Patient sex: M
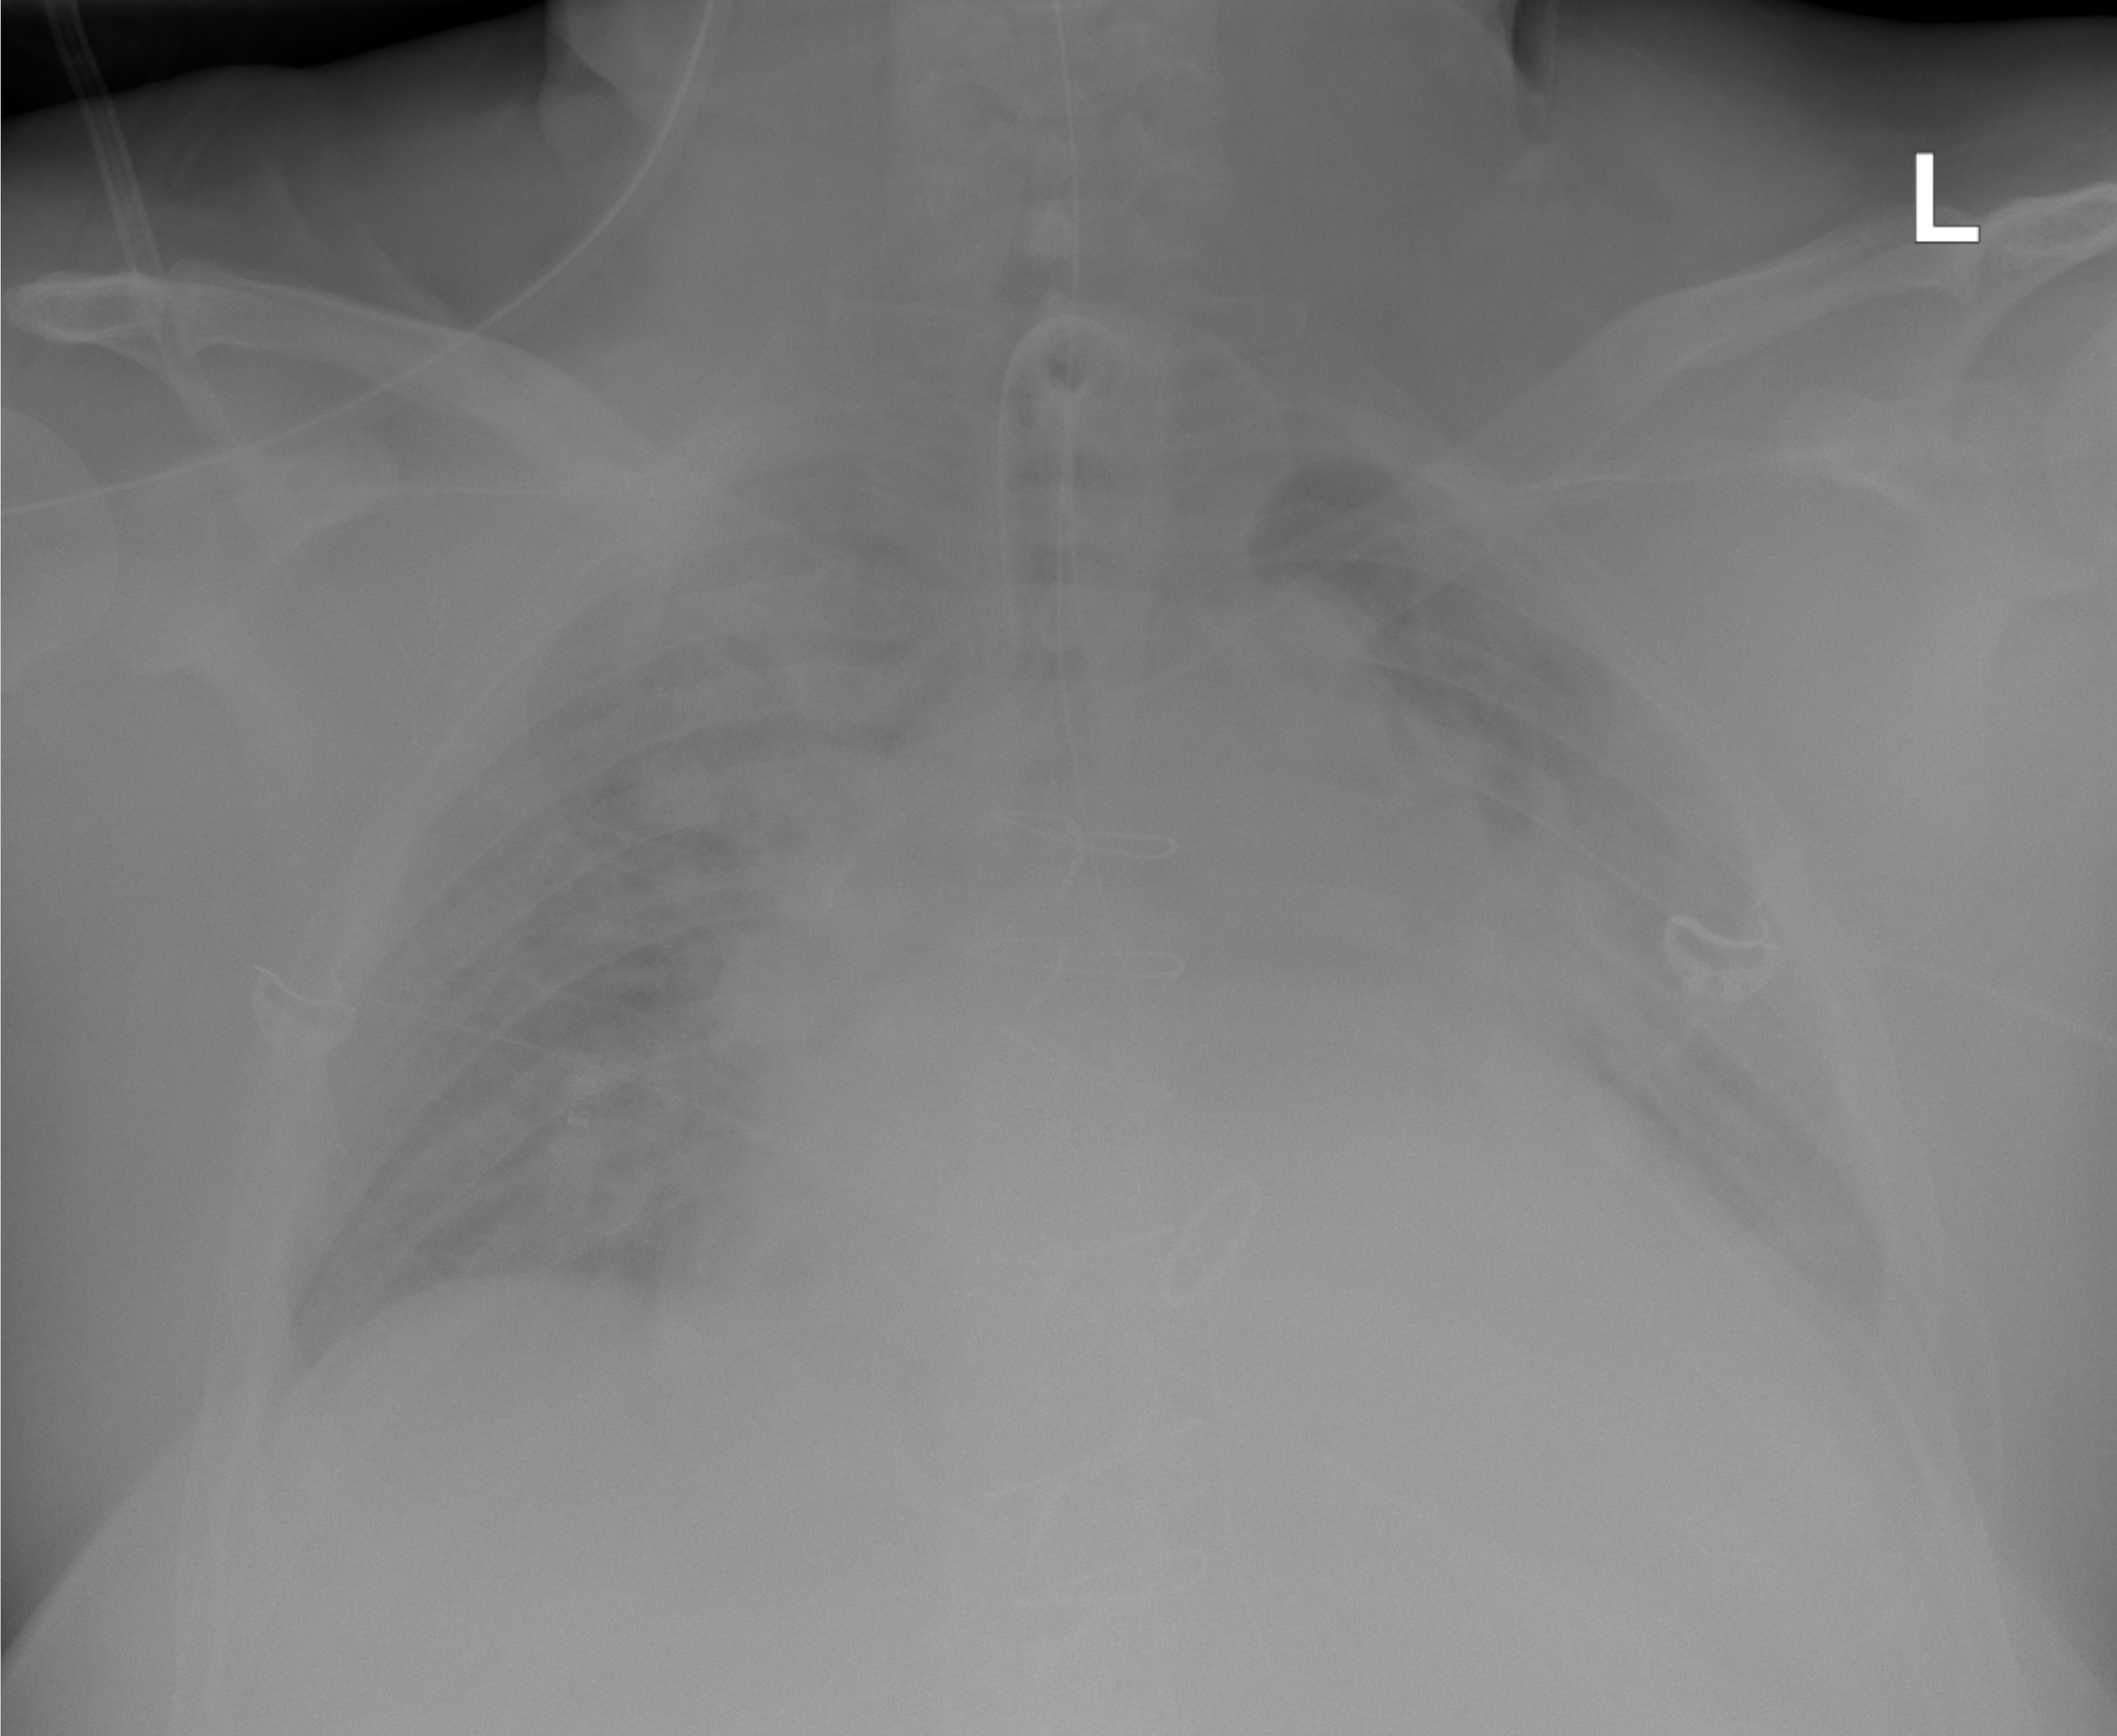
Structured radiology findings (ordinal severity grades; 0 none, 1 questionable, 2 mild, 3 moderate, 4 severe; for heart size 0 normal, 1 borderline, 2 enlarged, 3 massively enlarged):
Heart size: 3
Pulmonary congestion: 2
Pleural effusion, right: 1
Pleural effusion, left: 2
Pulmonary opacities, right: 2
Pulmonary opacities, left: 2
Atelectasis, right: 0
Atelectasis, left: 0